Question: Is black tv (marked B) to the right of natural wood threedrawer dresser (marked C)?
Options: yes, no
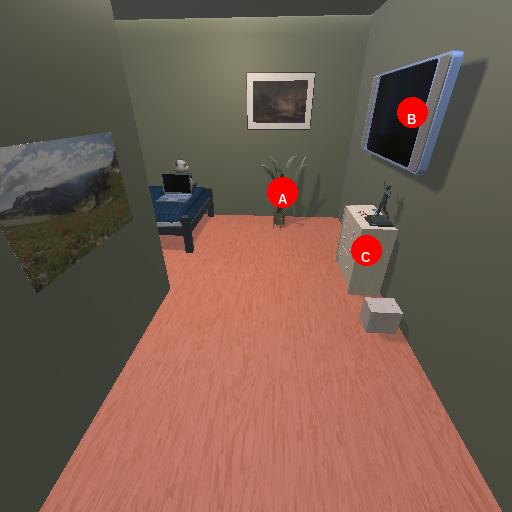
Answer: yes